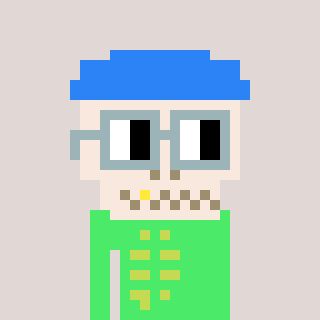
a pixel art character with square dark gray glasses, a skeleton-hat-shaped head and a teal-colored body on a warm background